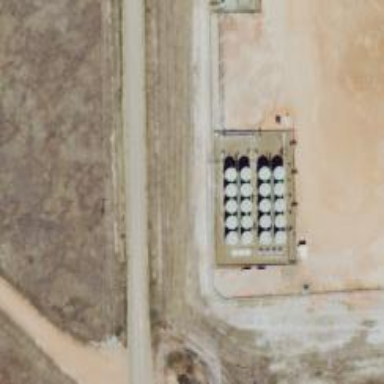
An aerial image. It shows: Storage tank with man-made structure.